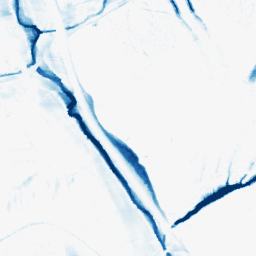
Category: morphological
Decomposition family: morphological_ellipse
Decomposition parameters: operation: closing
width: 10
height: 30
Upsampling method: lanczos
Upsampling parameters: scale: 4
Upsampling scale: 4